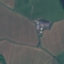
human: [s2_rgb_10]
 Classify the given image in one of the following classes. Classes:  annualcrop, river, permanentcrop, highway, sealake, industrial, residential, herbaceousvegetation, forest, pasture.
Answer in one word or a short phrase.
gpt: Pasture